Interaction volume radius: 5 \u00c5
Interaction volume height: 20 \u00c5
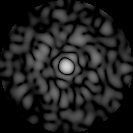
Disorder parameter: 0.8342